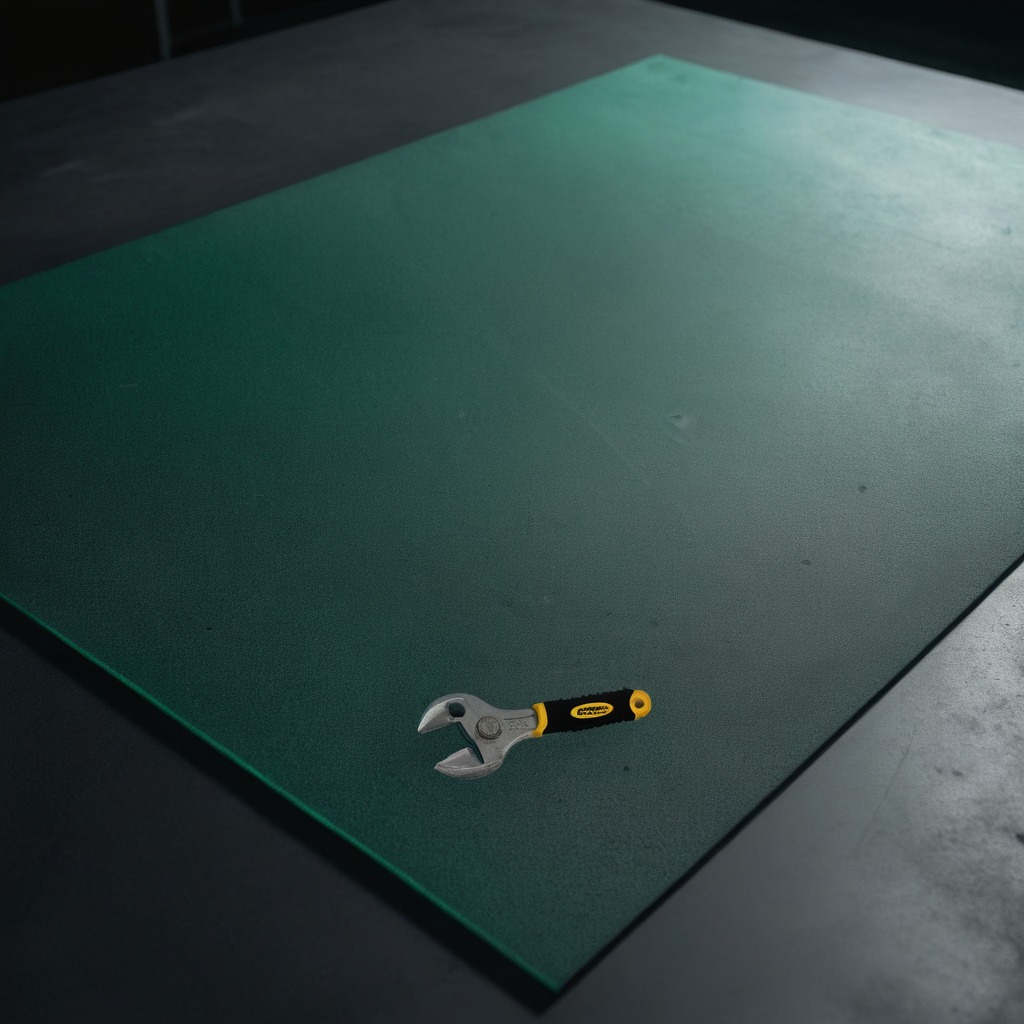
An wrench lies on a clean granite tabletop covered with a green rubber mat inside a workshop at night dim ambient light soft shadows worn but beneath the mat